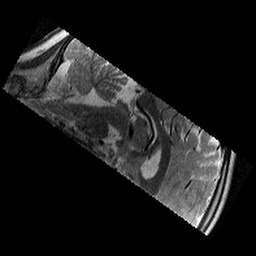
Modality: T2w
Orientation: sagittal
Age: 11
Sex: female
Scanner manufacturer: siemens
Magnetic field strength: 3 T
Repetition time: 9.23 s
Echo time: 0.067 s